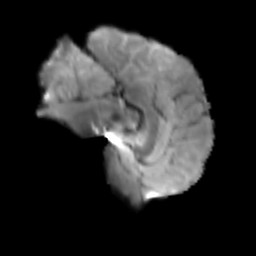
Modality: T2w
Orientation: sagittal
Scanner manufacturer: siemens
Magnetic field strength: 3 T
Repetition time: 3.6 s
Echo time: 0.092 s